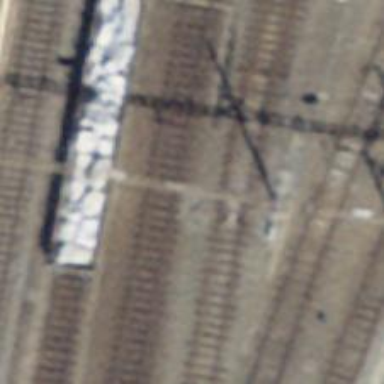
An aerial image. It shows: Railway switch.